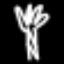
Label: palm tree